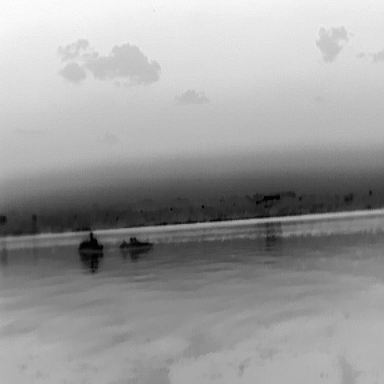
There are two objects shown in the infrared image, including a warship, and a canoe.